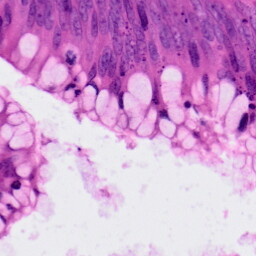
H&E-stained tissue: Colon